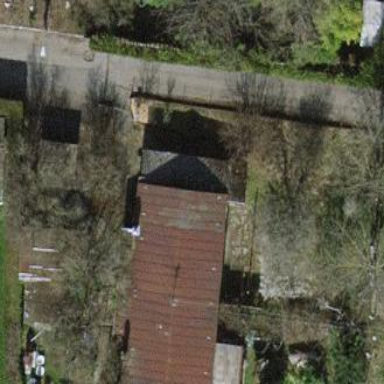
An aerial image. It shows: Semidetached house with gabled roof.